Question: I have plotted 'n' random points and used delaunay triangulation, now I want to interpolate 'm' random evaluation points so I need to calculate which triangle the evaluation point is inside.
What is the approach for calculating the vertices of the triangle for each point?

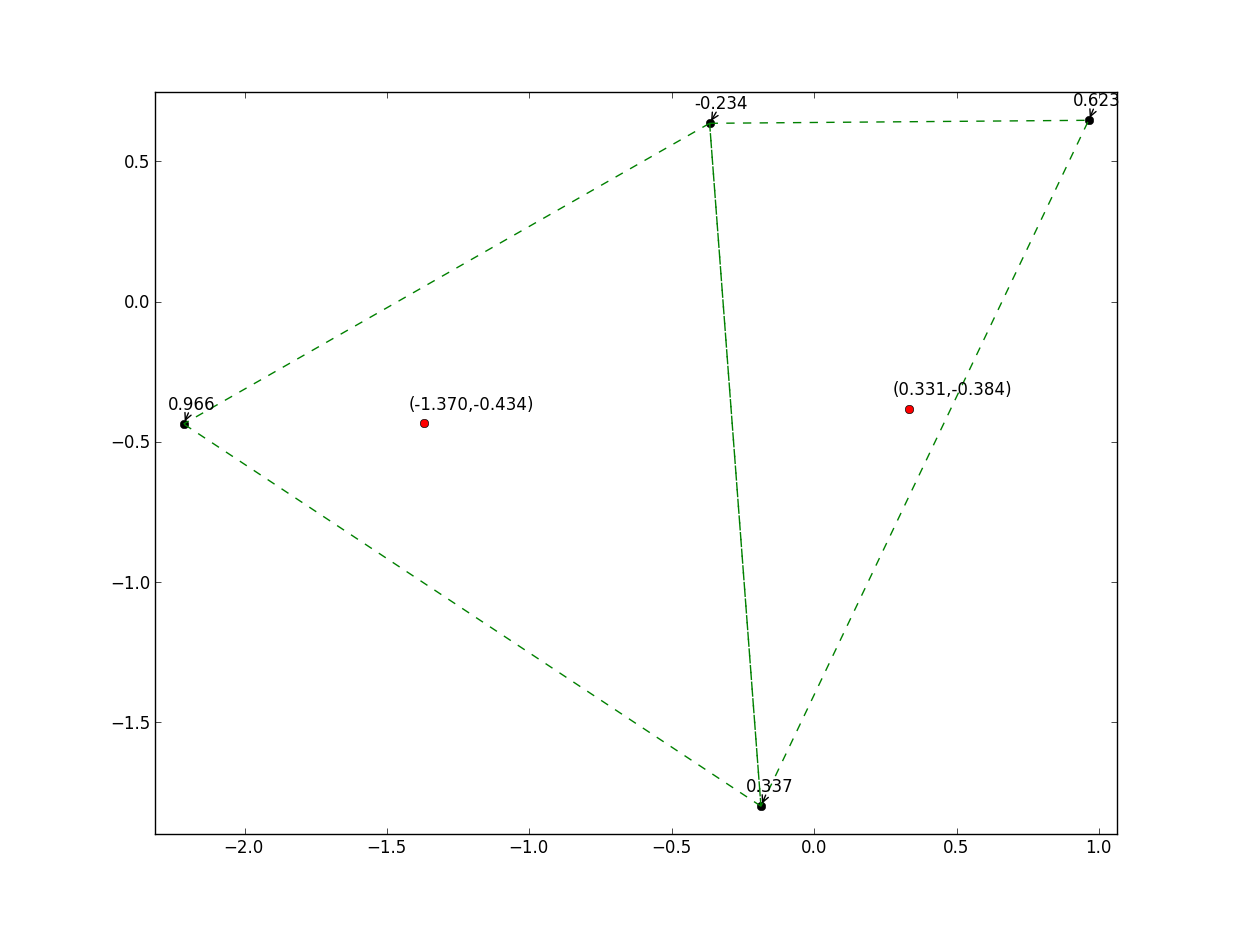
Answer: For a given triangle, ABC, a point is inside the triangle if it is on the same side of line AB as point C is, on the same side of line BC as point A is, and on the same side of line AC as point B is. You can pre-optimize this check for each triangle and check them all until you find the triangle(s) it is in. See <URL> for more details.
To save computation, you can compute the minimum and maximum X and Y coordinates of the points for each triangle. If the X and Y coordinates of a point are not within the minimum and maximum values, you can immediately skip checking that triangle. The point cannot be inside it if it isn't inside the rectangle that bounds the triangle.